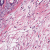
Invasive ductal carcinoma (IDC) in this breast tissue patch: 1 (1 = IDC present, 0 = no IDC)